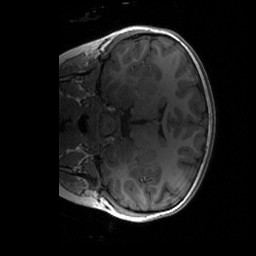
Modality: T1w
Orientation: coronal
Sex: female
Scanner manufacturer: siemens
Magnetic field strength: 3 T
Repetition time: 1.9 s
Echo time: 0.00243 s